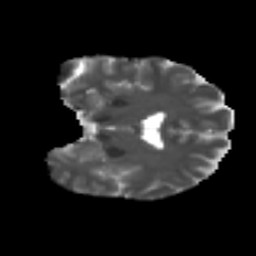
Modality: T2w
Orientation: coronal
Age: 38
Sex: male
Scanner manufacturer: ge
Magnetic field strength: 3 T
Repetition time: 7.8 s
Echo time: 0.0608 s